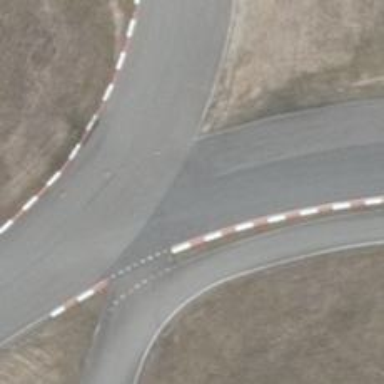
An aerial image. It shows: Raceway road.